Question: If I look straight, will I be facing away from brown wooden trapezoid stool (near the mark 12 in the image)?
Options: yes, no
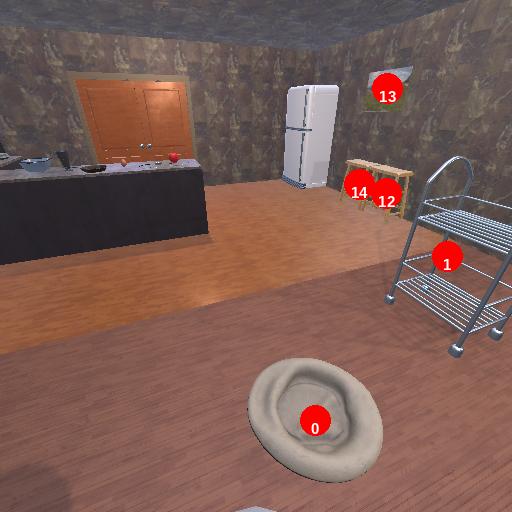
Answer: yes